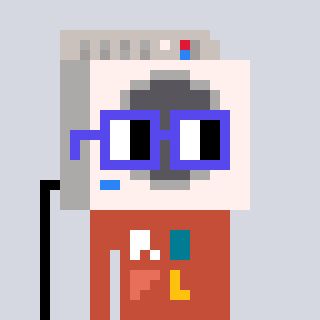
a pixel art character with square blue glasses, a washing machine-shaped head and a rust-colored body on a cool background